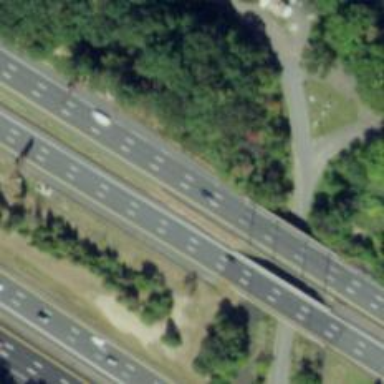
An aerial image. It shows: Urban freeway expressway bridge crossing over the motorway.